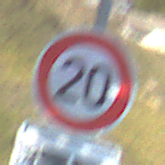
Verkehrszeichen: Geschwindigkeit20
Zusatzzeichen unten: HinweisDurchSinnbild16
Umgebung: Outdoor, Nature
Tageszeit: MorningAfternoon
Wetter: PartlyCloudy
Licht: Natural
Jahreszeit: NotSpecified
Kontrast: HighContrast